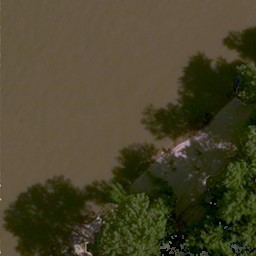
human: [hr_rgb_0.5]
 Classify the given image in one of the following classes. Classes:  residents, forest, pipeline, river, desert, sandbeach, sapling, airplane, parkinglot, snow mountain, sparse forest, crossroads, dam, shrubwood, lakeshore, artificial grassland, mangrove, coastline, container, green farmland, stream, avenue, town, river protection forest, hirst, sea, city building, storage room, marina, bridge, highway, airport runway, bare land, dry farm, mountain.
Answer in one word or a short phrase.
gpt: river protection forest